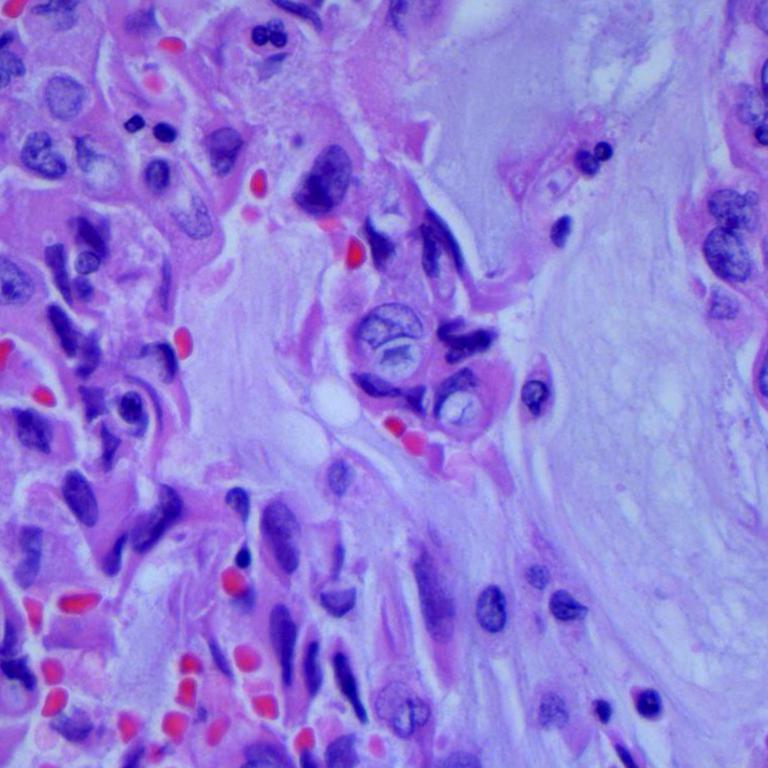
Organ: lung
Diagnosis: adenocarcinomas